Question: What is the reading of this measurement?
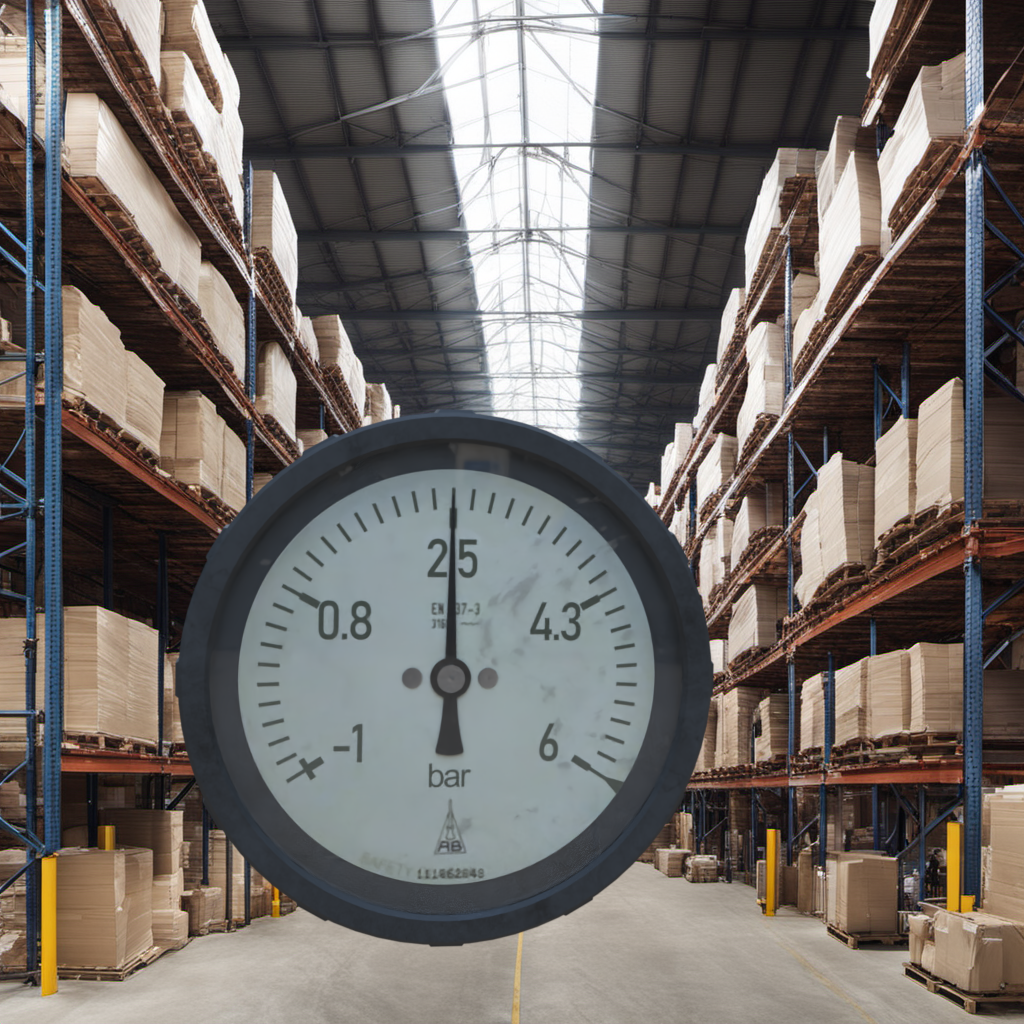
Answer: The result is 2.5
Question: What is the range of the measurement shown in the image?
Answer: The range is from -1 to 6
Question: What is the minimum and maximum reading range of the measurement in the image?
Answer: The minimum value is -1 and the maximum value is 6